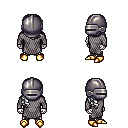
a pixel art fantasy rpg character, male body template, skeleton, chain mail, teal pants, white right-swept hairstyle, metal helm, gold boots, four views (front, back, left, right), 2x2 character sprite sheet, small pixel art, hard edges, no anti-aliasing